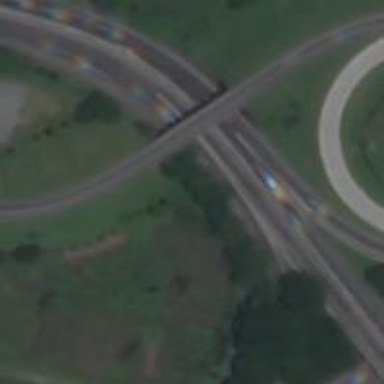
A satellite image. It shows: Motorway link bridge.